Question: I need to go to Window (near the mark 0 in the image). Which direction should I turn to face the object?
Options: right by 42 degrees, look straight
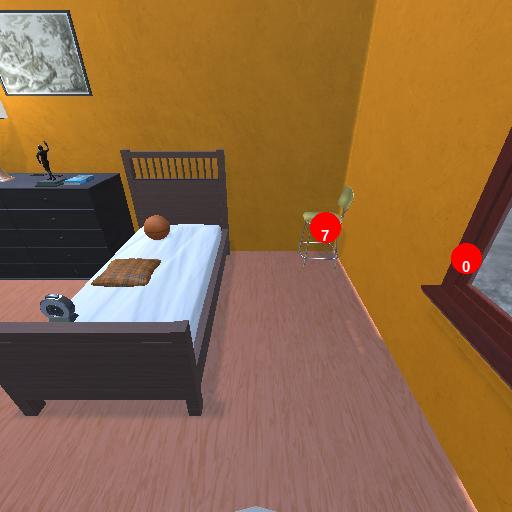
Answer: right by 42 degrees